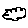
Label: cloud